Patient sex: M
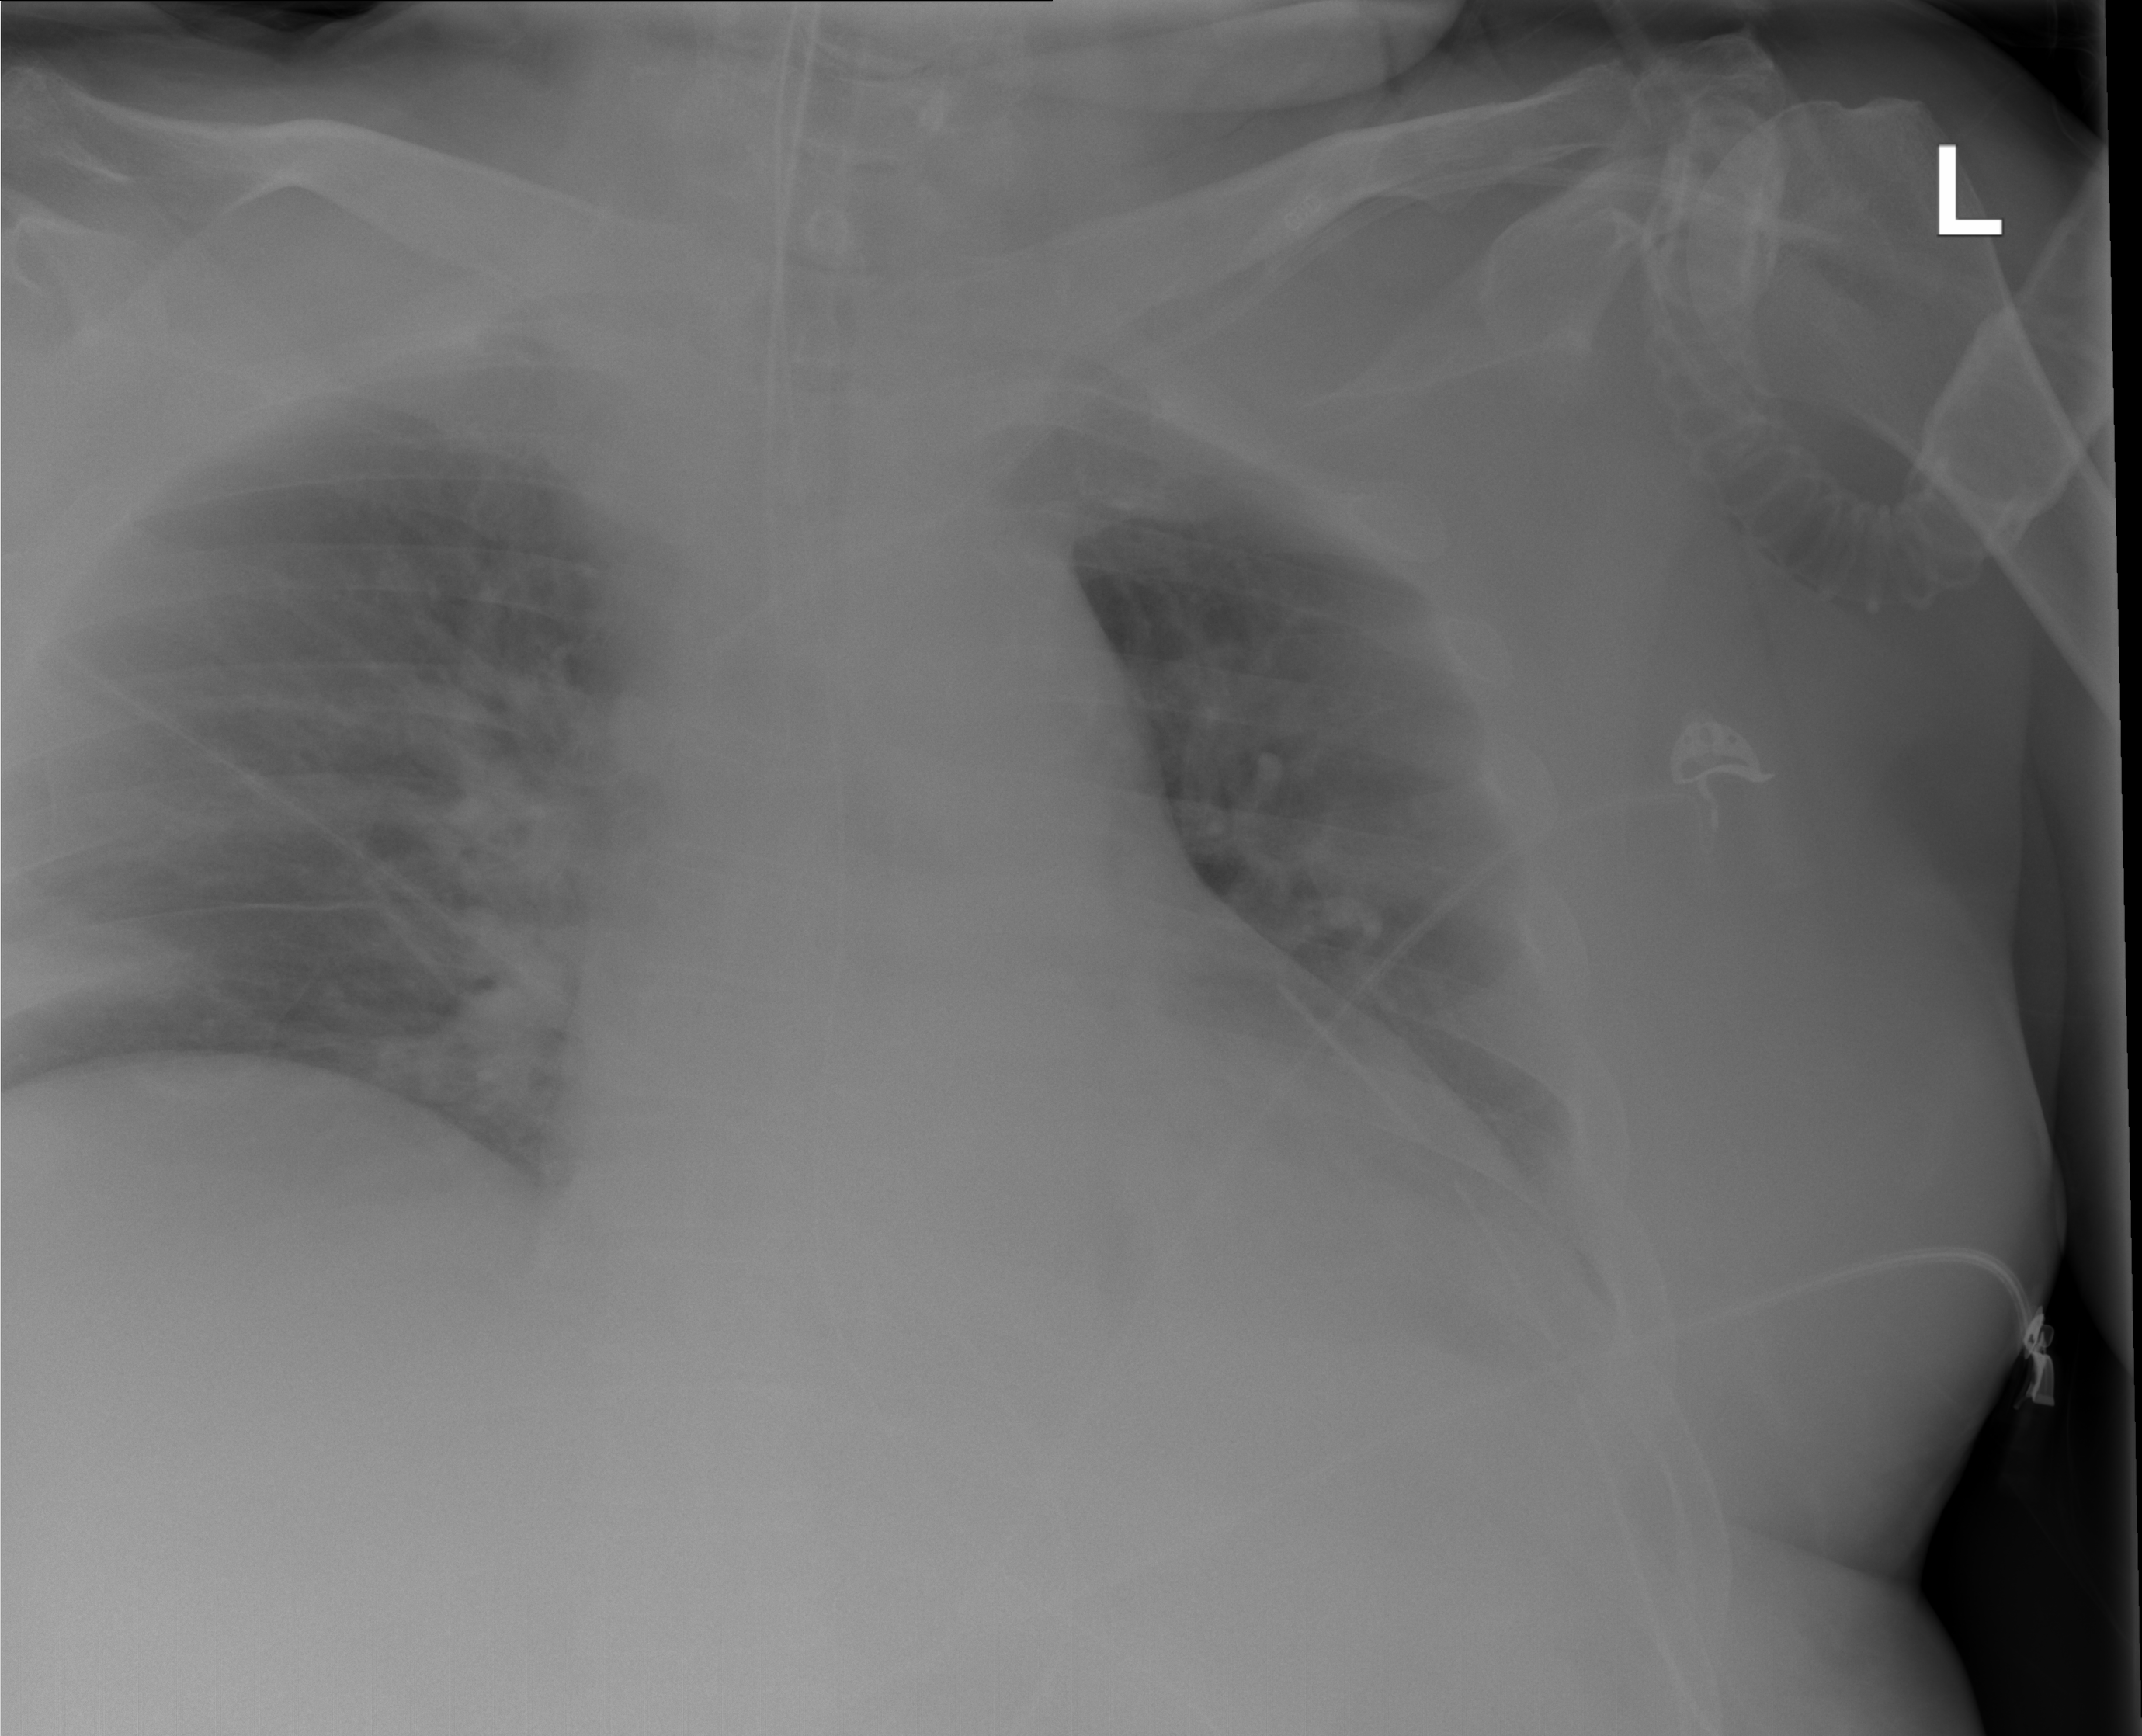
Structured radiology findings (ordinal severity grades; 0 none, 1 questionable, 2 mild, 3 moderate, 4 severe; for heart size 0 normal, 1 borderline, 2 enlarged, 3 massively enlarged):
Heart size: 2
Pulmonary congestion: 0
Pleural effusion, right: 0
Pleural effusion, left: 1
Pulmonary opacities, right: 0
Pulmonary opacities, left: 0
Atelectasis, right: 0
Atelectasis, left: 2